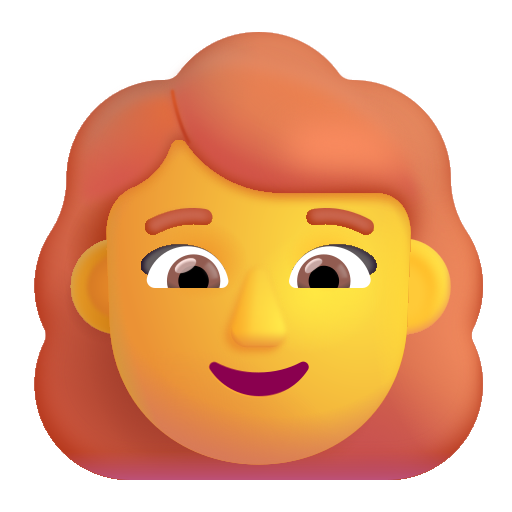
woman red hair color default